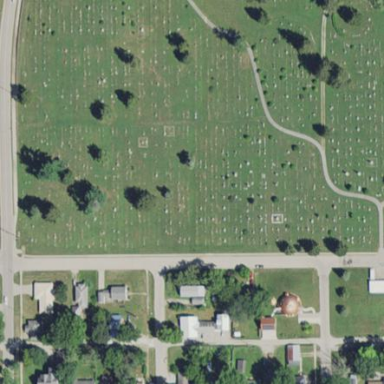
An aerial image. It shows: Cemetery.